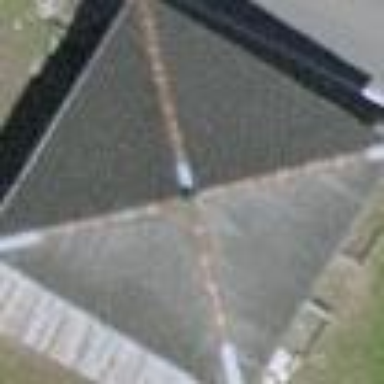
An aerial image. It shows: Building with pyramidal-shaped roof.